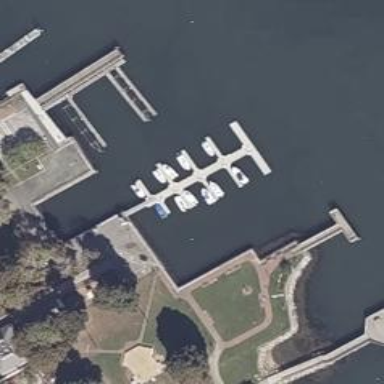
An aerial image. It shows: Man-made pier.